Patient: sex M, age 71
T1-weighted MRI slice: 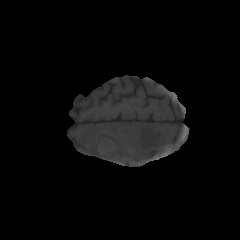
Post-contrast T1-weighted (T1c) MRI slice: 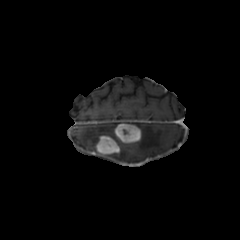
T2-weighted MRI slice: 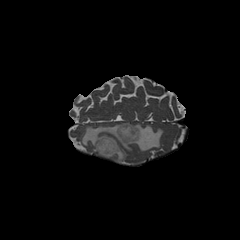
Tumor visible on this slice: yes
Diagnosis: Glioblastoma, IDH-wildtype
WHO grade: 4